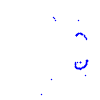
Particle: kaon